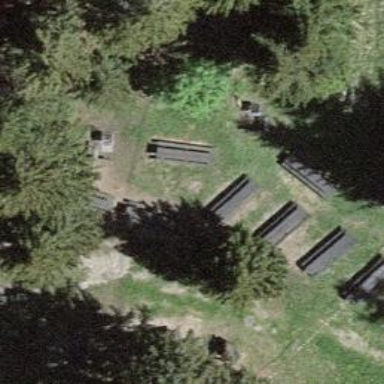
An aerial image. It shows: Picnic table located in leisure land area.